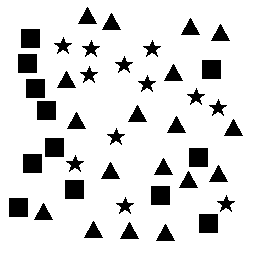
Squares: 12
Triangles: 18
Stars: 12
Total shapes: 42